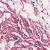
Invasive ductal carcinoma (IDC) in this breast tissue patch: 0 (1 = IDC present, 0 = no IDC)